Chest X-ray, PA view. Patient: 34 years old, sex M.
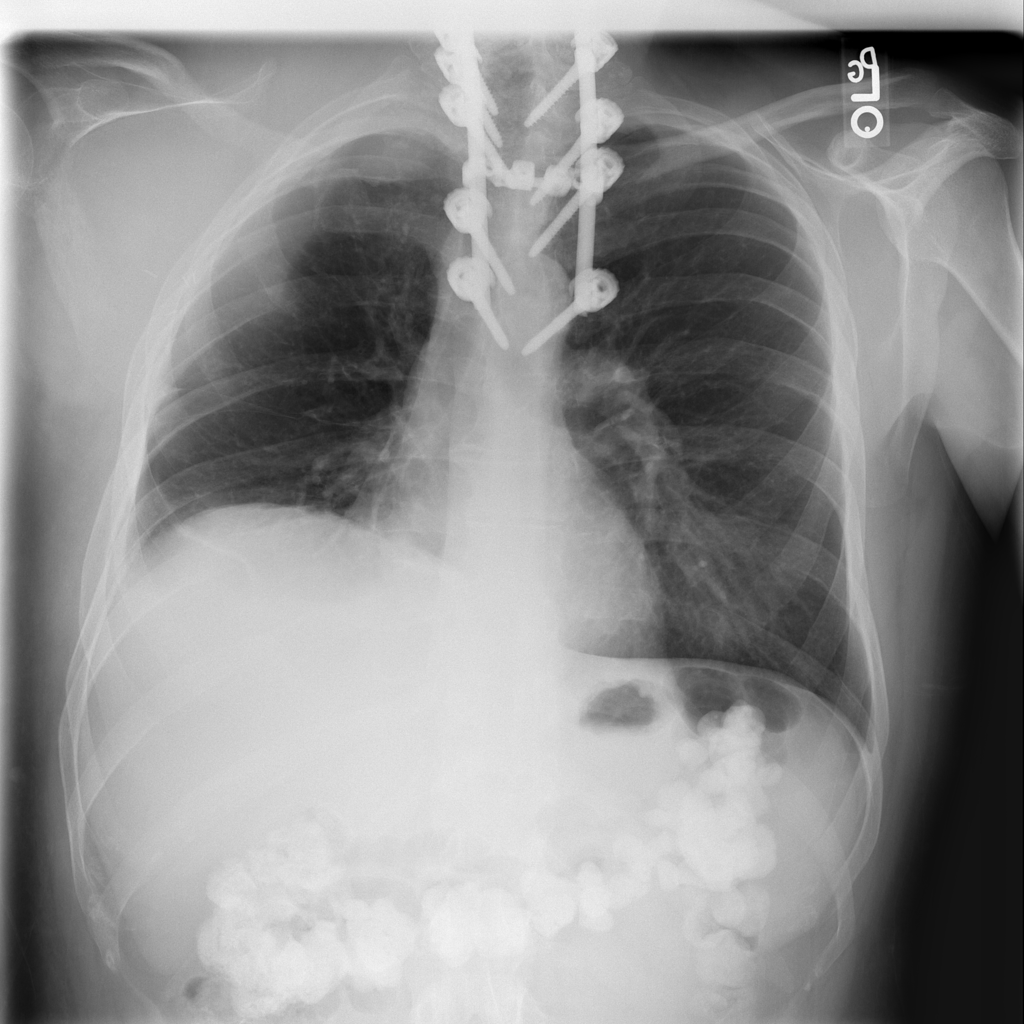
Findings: No Finding